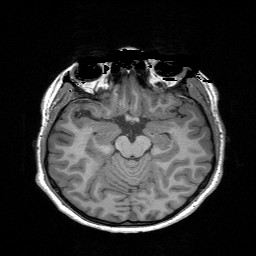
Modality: T1w
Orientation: coronal